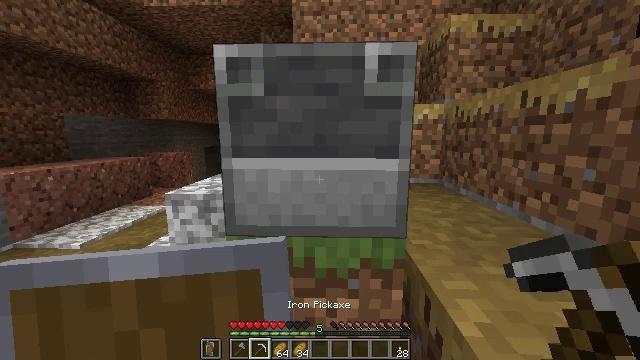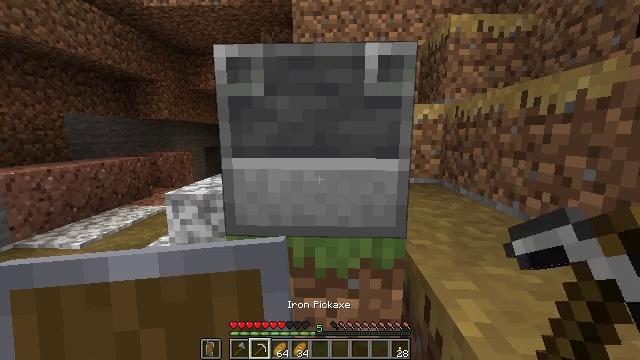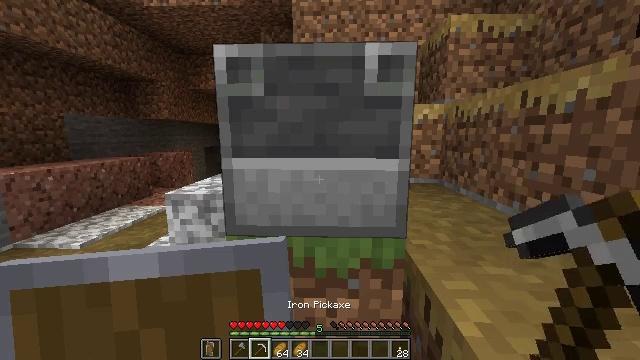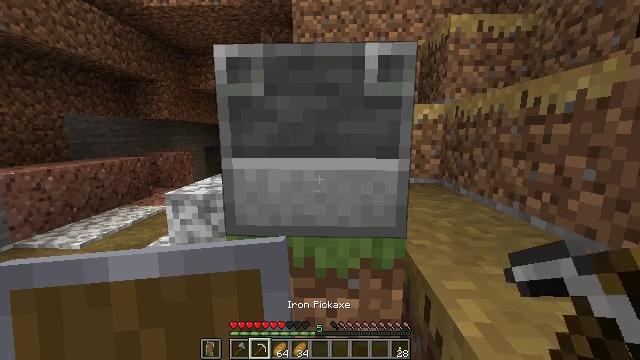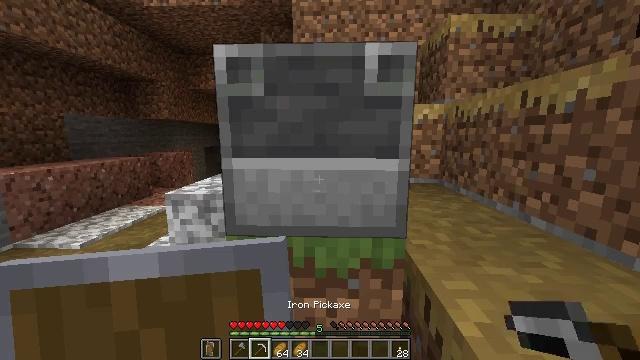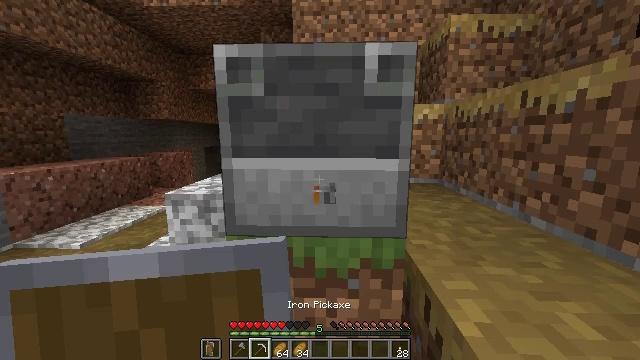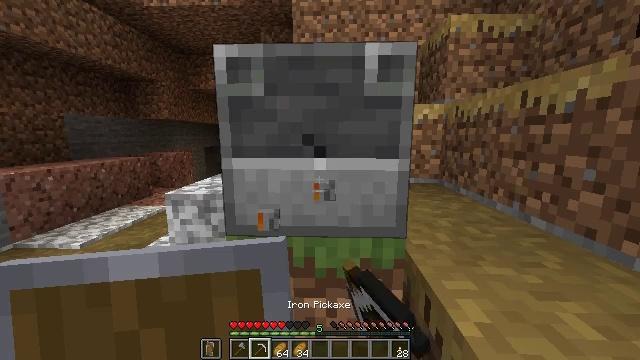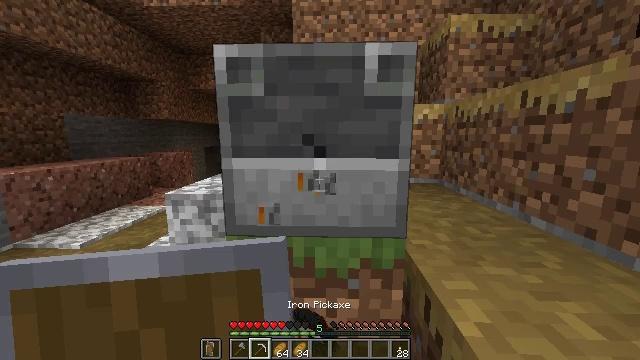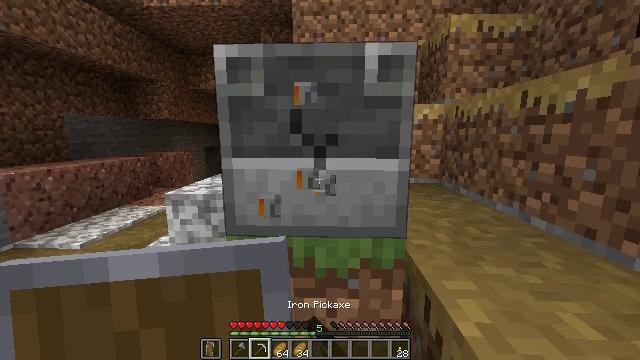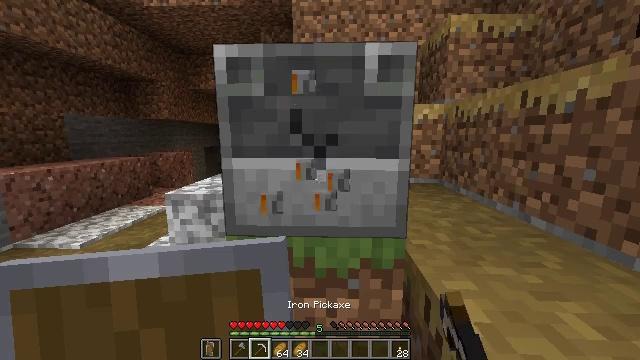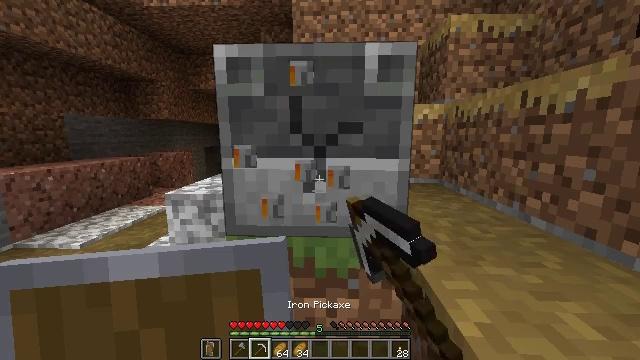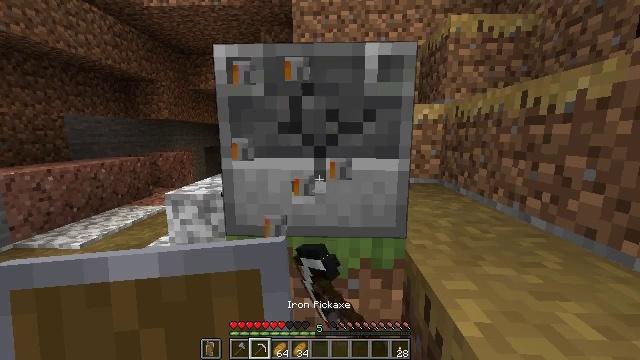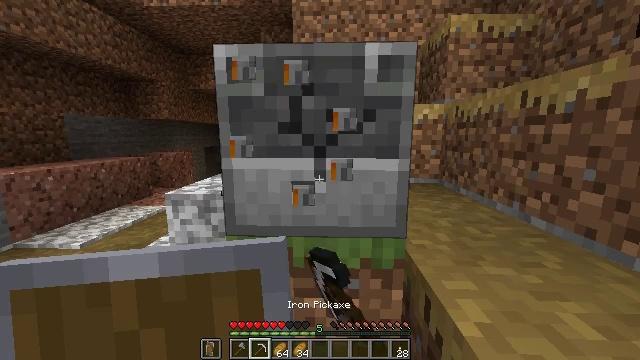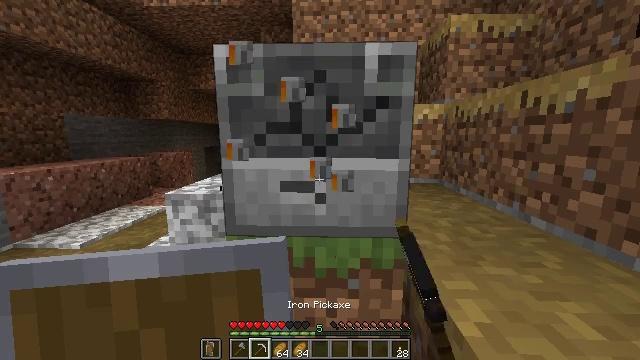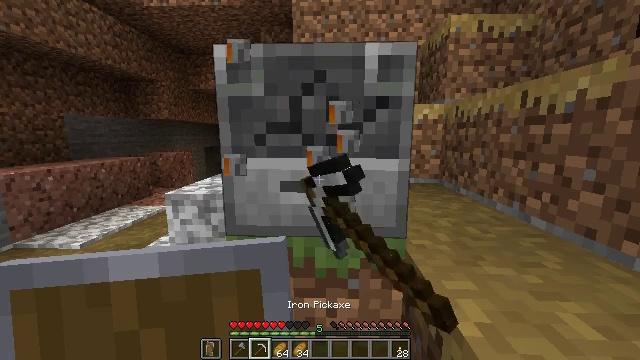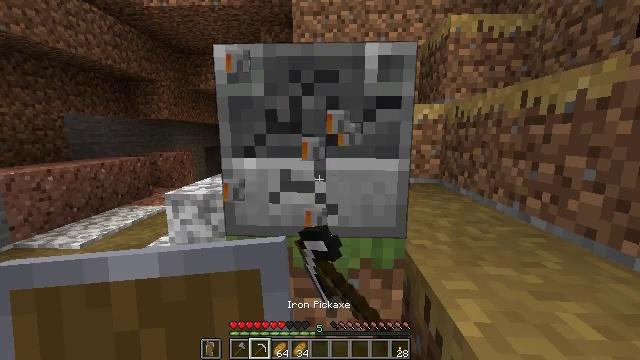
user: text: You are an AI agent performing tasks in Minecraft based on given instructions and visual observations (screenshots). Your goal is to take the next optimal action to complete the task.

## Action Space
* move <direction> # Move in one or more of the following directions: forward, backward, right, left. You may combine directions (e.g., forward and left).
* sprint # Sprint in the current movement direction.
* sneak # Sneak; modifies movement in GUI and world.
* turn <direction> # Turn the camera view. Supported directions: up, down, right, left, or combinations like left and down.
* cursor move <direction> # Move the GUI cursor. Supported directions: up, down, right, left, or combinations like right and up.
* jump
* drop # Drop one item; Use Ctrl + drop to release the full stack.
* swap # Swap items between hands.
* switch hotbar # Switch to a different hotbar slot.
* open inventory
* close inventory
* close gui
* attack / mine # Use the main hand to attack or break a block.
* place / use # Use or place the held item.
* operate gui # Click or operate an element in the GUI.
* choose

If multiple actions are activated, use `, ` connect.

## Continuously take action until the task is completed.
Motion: motion action
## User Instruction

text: Mine the blast furnace.
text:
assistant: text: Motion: no_op
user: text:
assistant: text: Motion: no_op
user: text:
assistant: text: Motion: no_op
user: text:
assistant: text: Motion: no_op
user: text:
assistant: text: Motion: attack / mine
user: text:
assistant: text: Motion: attack / mine
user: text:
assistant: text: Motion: attack / mine
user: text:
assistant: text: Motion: attack / mine
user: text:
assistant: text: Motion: attack / mine
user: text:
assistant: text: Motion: attack / mine
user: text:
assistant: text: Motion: attack / mine
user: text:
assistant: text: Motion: attack / mine
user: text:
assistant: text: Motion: attack / mine
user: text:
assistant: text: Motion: attack / mine
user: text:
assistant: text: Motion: attack / mine
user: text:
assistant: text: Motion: attack / mine
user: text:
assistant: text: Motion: attack / mine
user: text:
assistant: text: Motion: attack / mine
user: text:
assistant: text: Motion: attack / mine
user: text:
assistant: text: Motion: attack / mine
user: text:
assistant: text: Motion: attack / mine
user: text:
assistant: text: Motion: attack / mine
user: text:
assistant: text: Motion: attack / mine
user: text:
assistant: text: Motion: attack / mine
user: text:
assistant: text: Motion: attack / mine
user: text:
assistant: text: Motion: attack / mine
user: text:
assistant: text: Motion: attack / mine